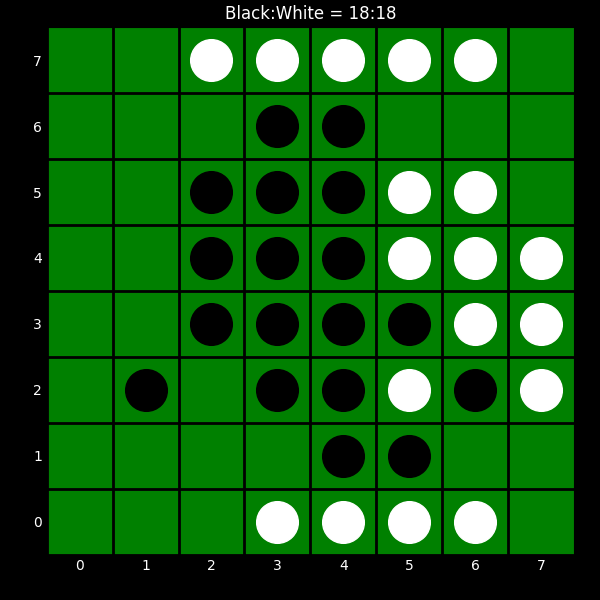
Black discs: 18
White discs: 18